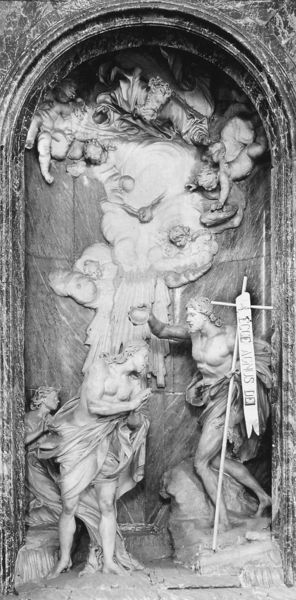
Titel: Die Taufe Christi
Künstler: Antonio Raggi
Standort: Rom, S. Giovanni dei Fiorentini (EU - I - Latium)
Schlagwörter: flügel, gott, himmel, mann, umhang, wasser, weiß, wolken, menschen, busen, frau, licht, marmor, schwarz, tier, wolke, barock, falten, johannes, stein, taube, täufer, kirche, engel, skulptur, relief, schrift, bogen, fluß, banner, plastik, foto, nische, kreuz, strahlen, barfuß, schwarz-weiß, text, halbrund, statuen, christus, jesus, götter, erscheinung, heiliger, heilige, erleuchtung, putten, taufe, maria, himmelfahrt, verkündigung, standbild, kreut, krypta, schirft, kruez, statur, schriftband, schütten, heiliger geist, lamm gottes, agnus dei, konchie, enwolke, lichtstraheln, ecce agnus dei